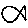
Label: fish